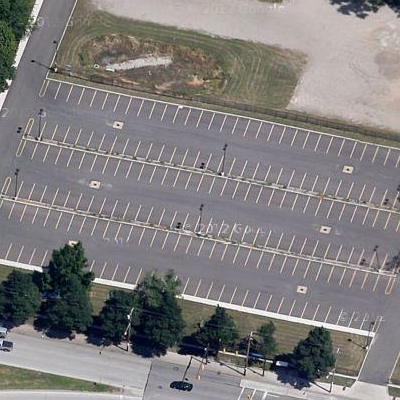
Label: gParking